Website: macys
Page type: billing-address
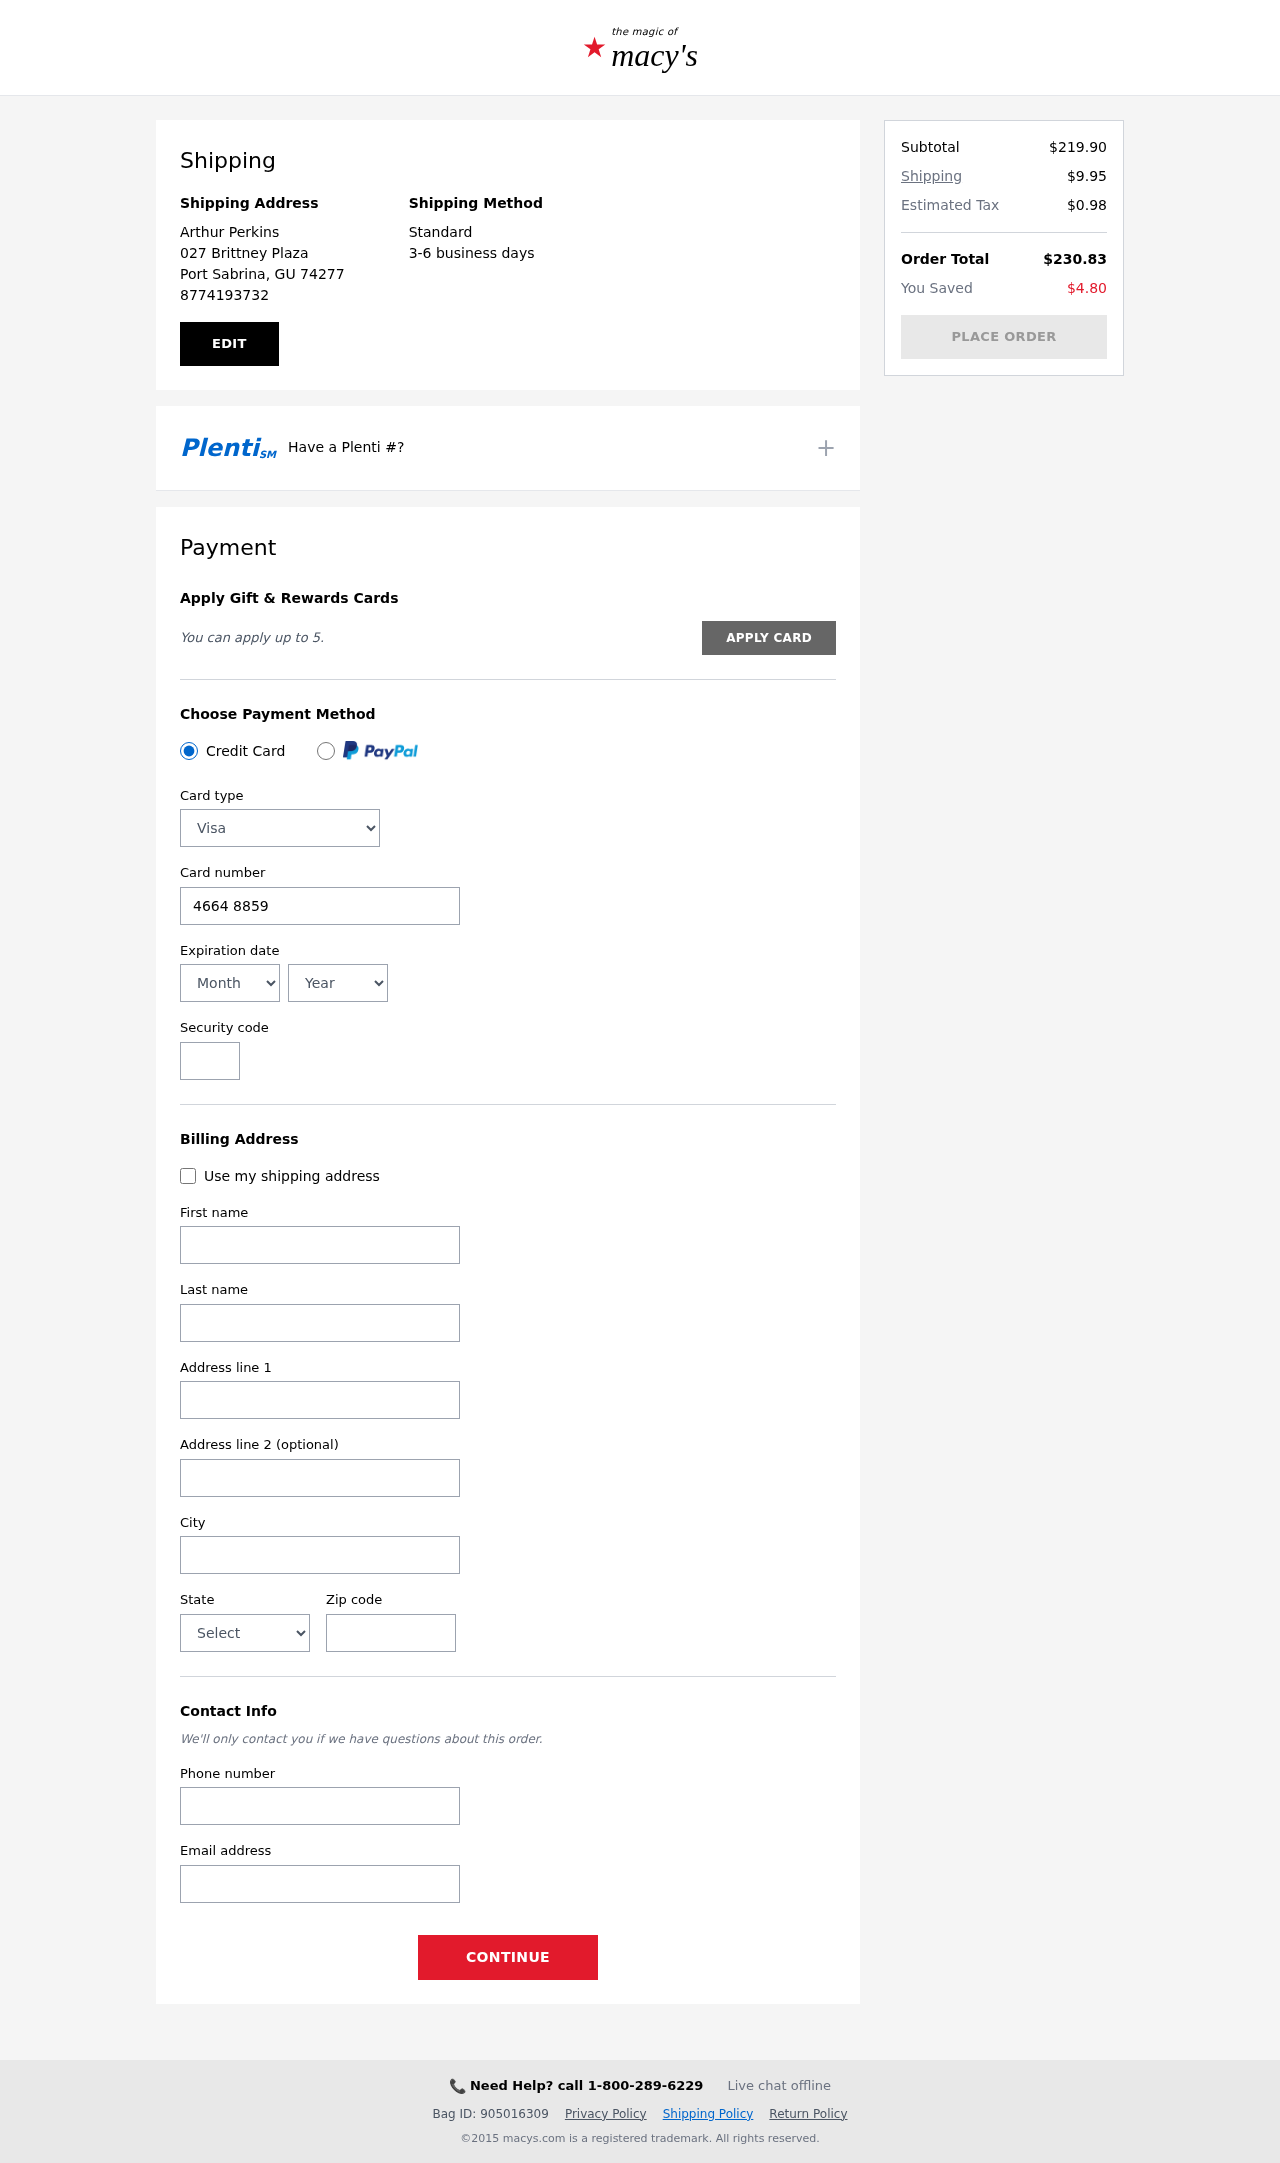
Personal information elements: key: PII_CARD_CVV
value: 187
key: PII_CARD_EXPIRY_MONTH
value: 06
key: PII_CARD_EXPIRY_YEAR
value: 27
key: PII_CARD_NUMBER
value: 4664 8859 6818 0714
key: PII_CARD_TYPE
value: Visa
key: PII_CITY
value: Port Sabrina
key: PII_CITY_STATE_ZIP
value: Port Sabrina, GU 74277
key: PII_EMAIL
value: arthur.perkins@hotmail.com
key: PII_FIRSTNAME
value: Arthur
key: PII_FULLNAME
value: Arthur Perkins
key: PII_LASTNAME
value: Perkins
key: PII_PHONE
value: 8774193732
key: PII_POSTCODE
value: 74277
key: PII_STATE
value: GU
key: PII_STREET
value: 027 Brittney Plaza
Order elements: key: ORDER_SUBTOTAL
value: $219.90
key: ORDER_SHIPPING_COST
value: $9.95
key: ORDER_TAX
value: $0.98
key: ORDER_TOTAL
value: $230.83
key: ORDER_SAVINGS
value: $4.80